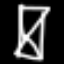
Label: hourglass